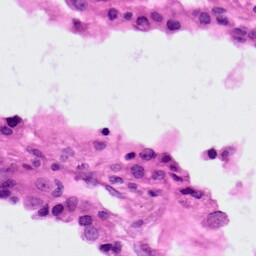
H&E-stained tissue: Lung